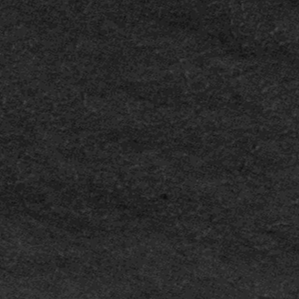
Label: frost